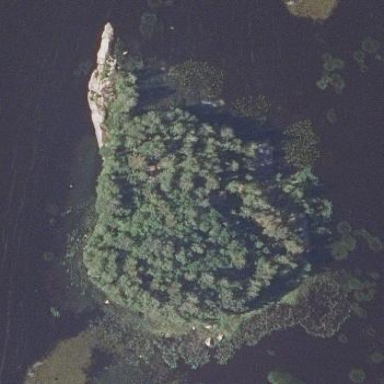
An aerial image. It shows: Islet.